Question: I created a app with the CardUI libary, but I can't do the things I want to do with the libary. So I decided to recreate it in my own layout. I'm using a listview, with a CustomCursorAdapter which gets a XML layout to put it in the listview. I've seen these cards:

I want that layout of a card to put in a XML file (listview and single_item), but I can't seem to do it. I have a lot of problems with creating this layout in a XML file.
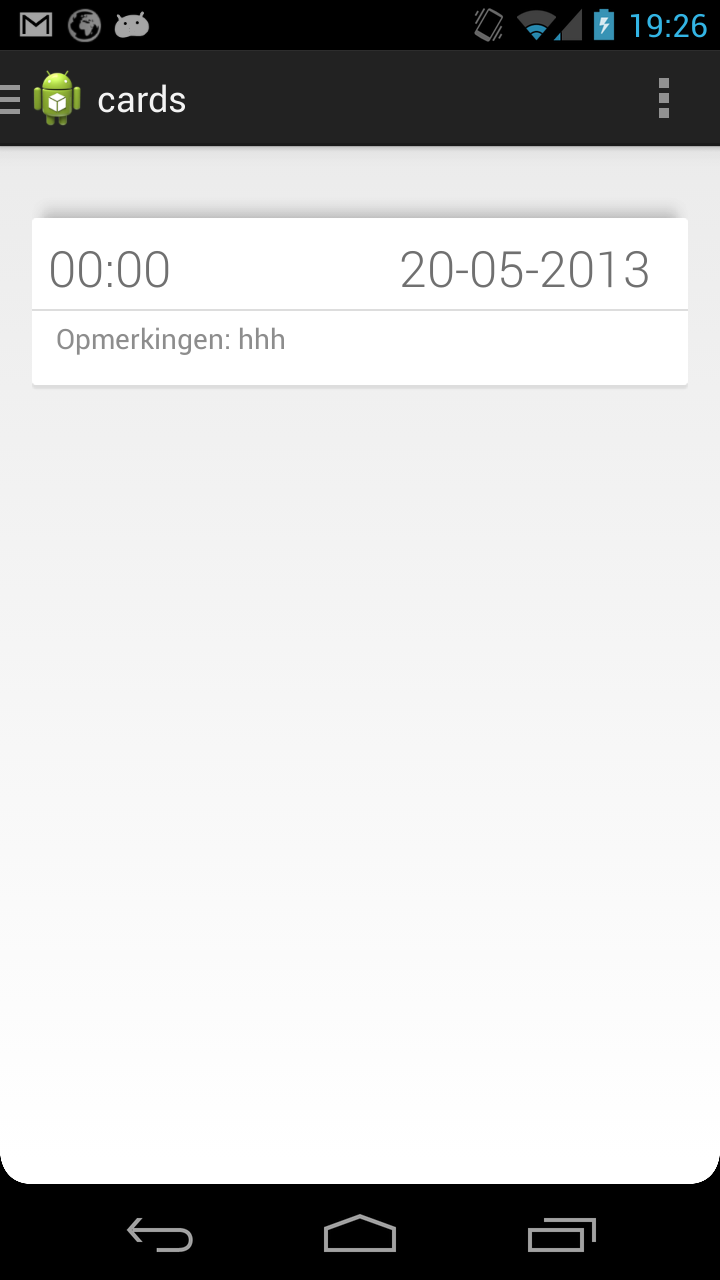
Answer: To reduce the overdrawing which would (highly probable) result when implementing this as xml, I just took such a screenshot and created a 9.png file for this. Added the 9.png as a background and got the fine looking result I was hoping for.
As long as you don't want some fanzy hanzy special stuff like changing shadows or similar, this is the way I recommend.